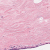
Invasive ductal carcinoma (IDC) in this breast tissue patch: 0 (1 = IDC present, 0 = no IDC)